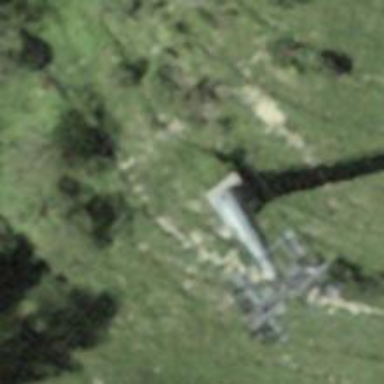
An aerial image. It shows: Pylon used for aerialway.